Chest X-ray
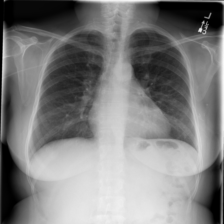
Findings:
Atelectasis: negative
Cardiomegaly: negative
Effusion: negative
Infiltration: negative
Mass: negative
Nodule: negative
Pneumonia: negative
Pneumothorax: negative
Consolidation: negative
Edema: negative
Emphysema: negative
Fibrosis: negative
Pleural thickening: negative
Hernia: negative